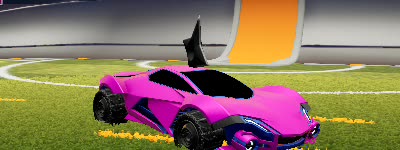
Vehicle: werewolf